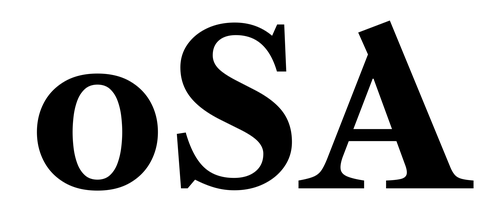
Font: LibreCaslonText_Bold